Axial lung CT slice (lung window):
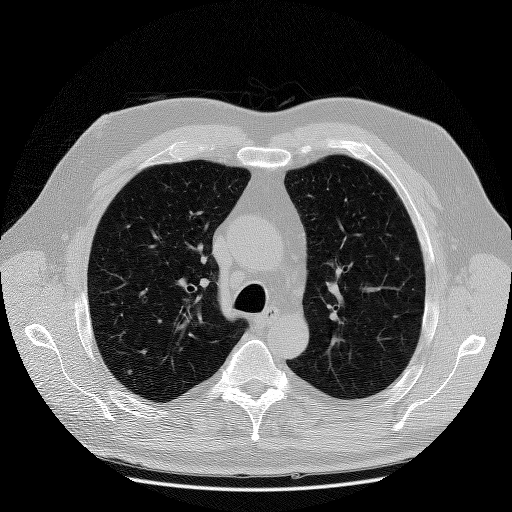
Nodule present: no